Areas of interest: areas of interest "Shopping Mall"
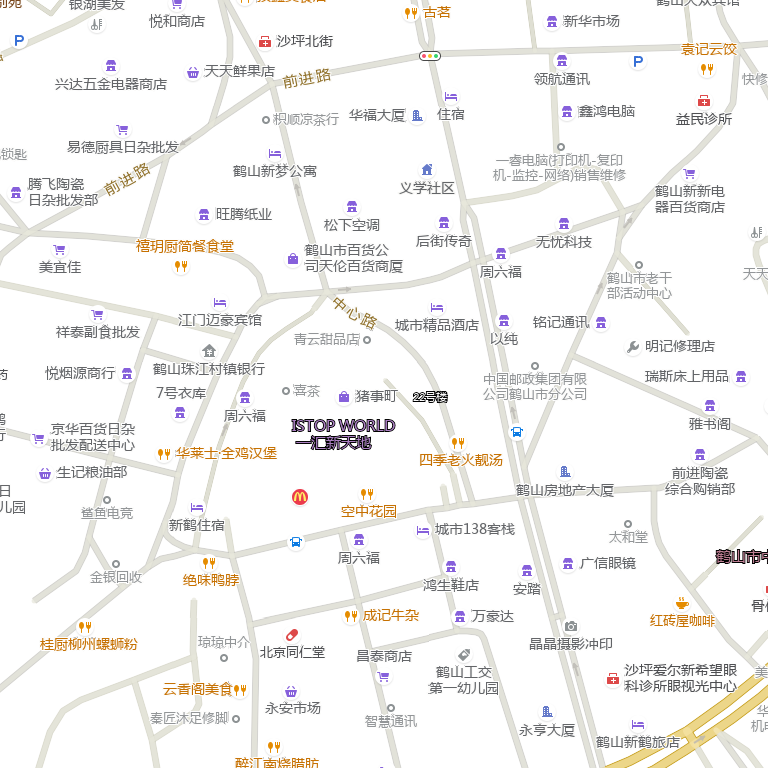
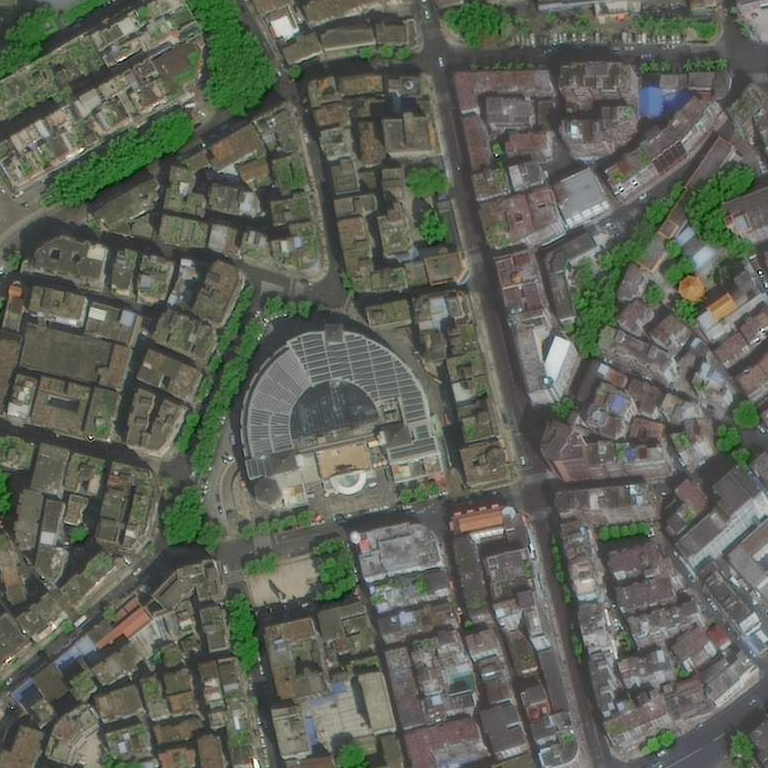